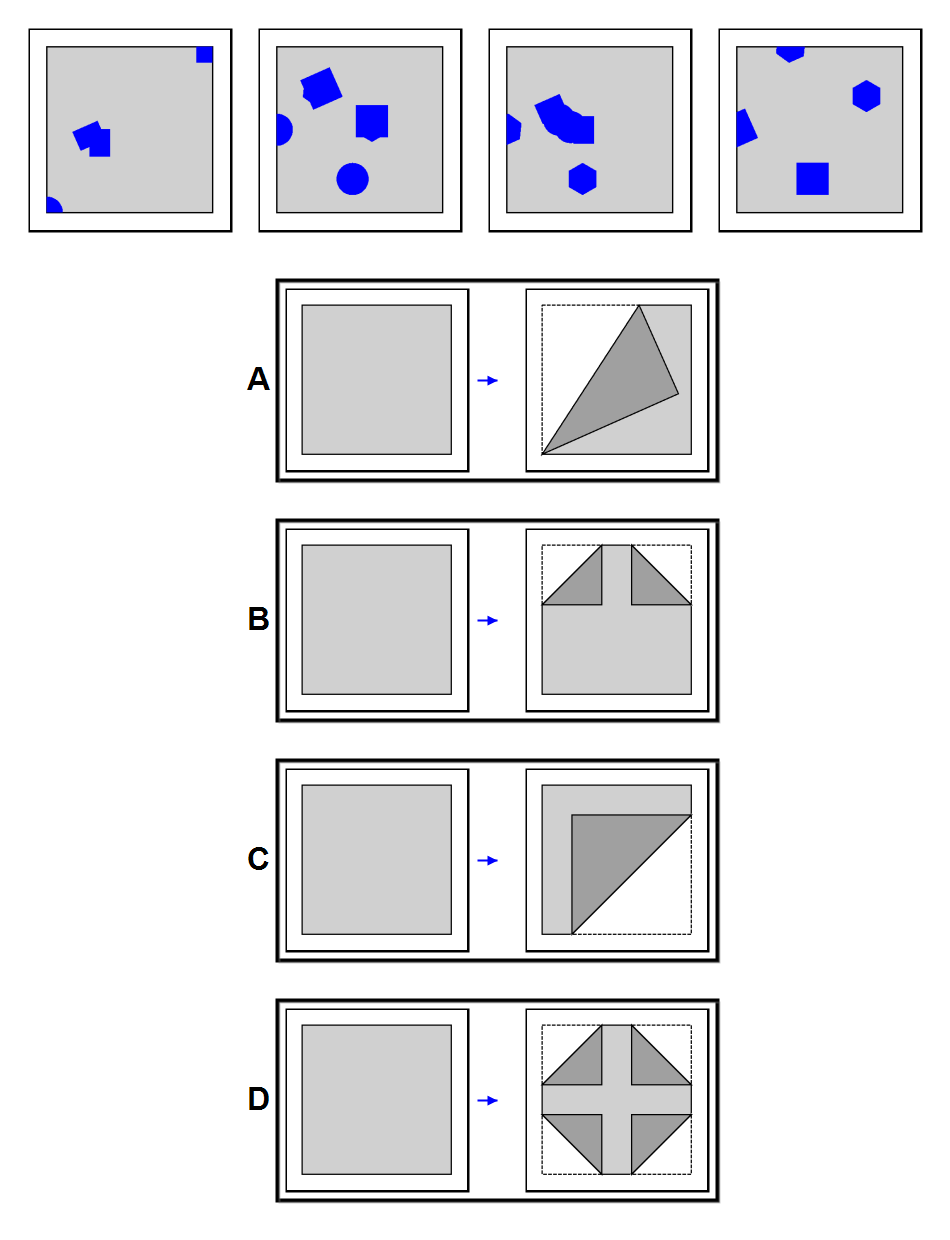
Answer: A